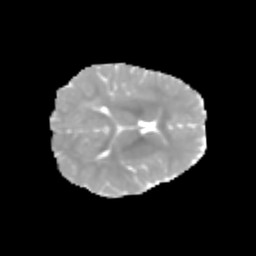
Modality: MD
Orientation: axial
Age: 6
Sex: male
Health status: healthy